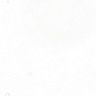
Metastatic tissue present: no